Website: lowes
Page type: newsletter-management
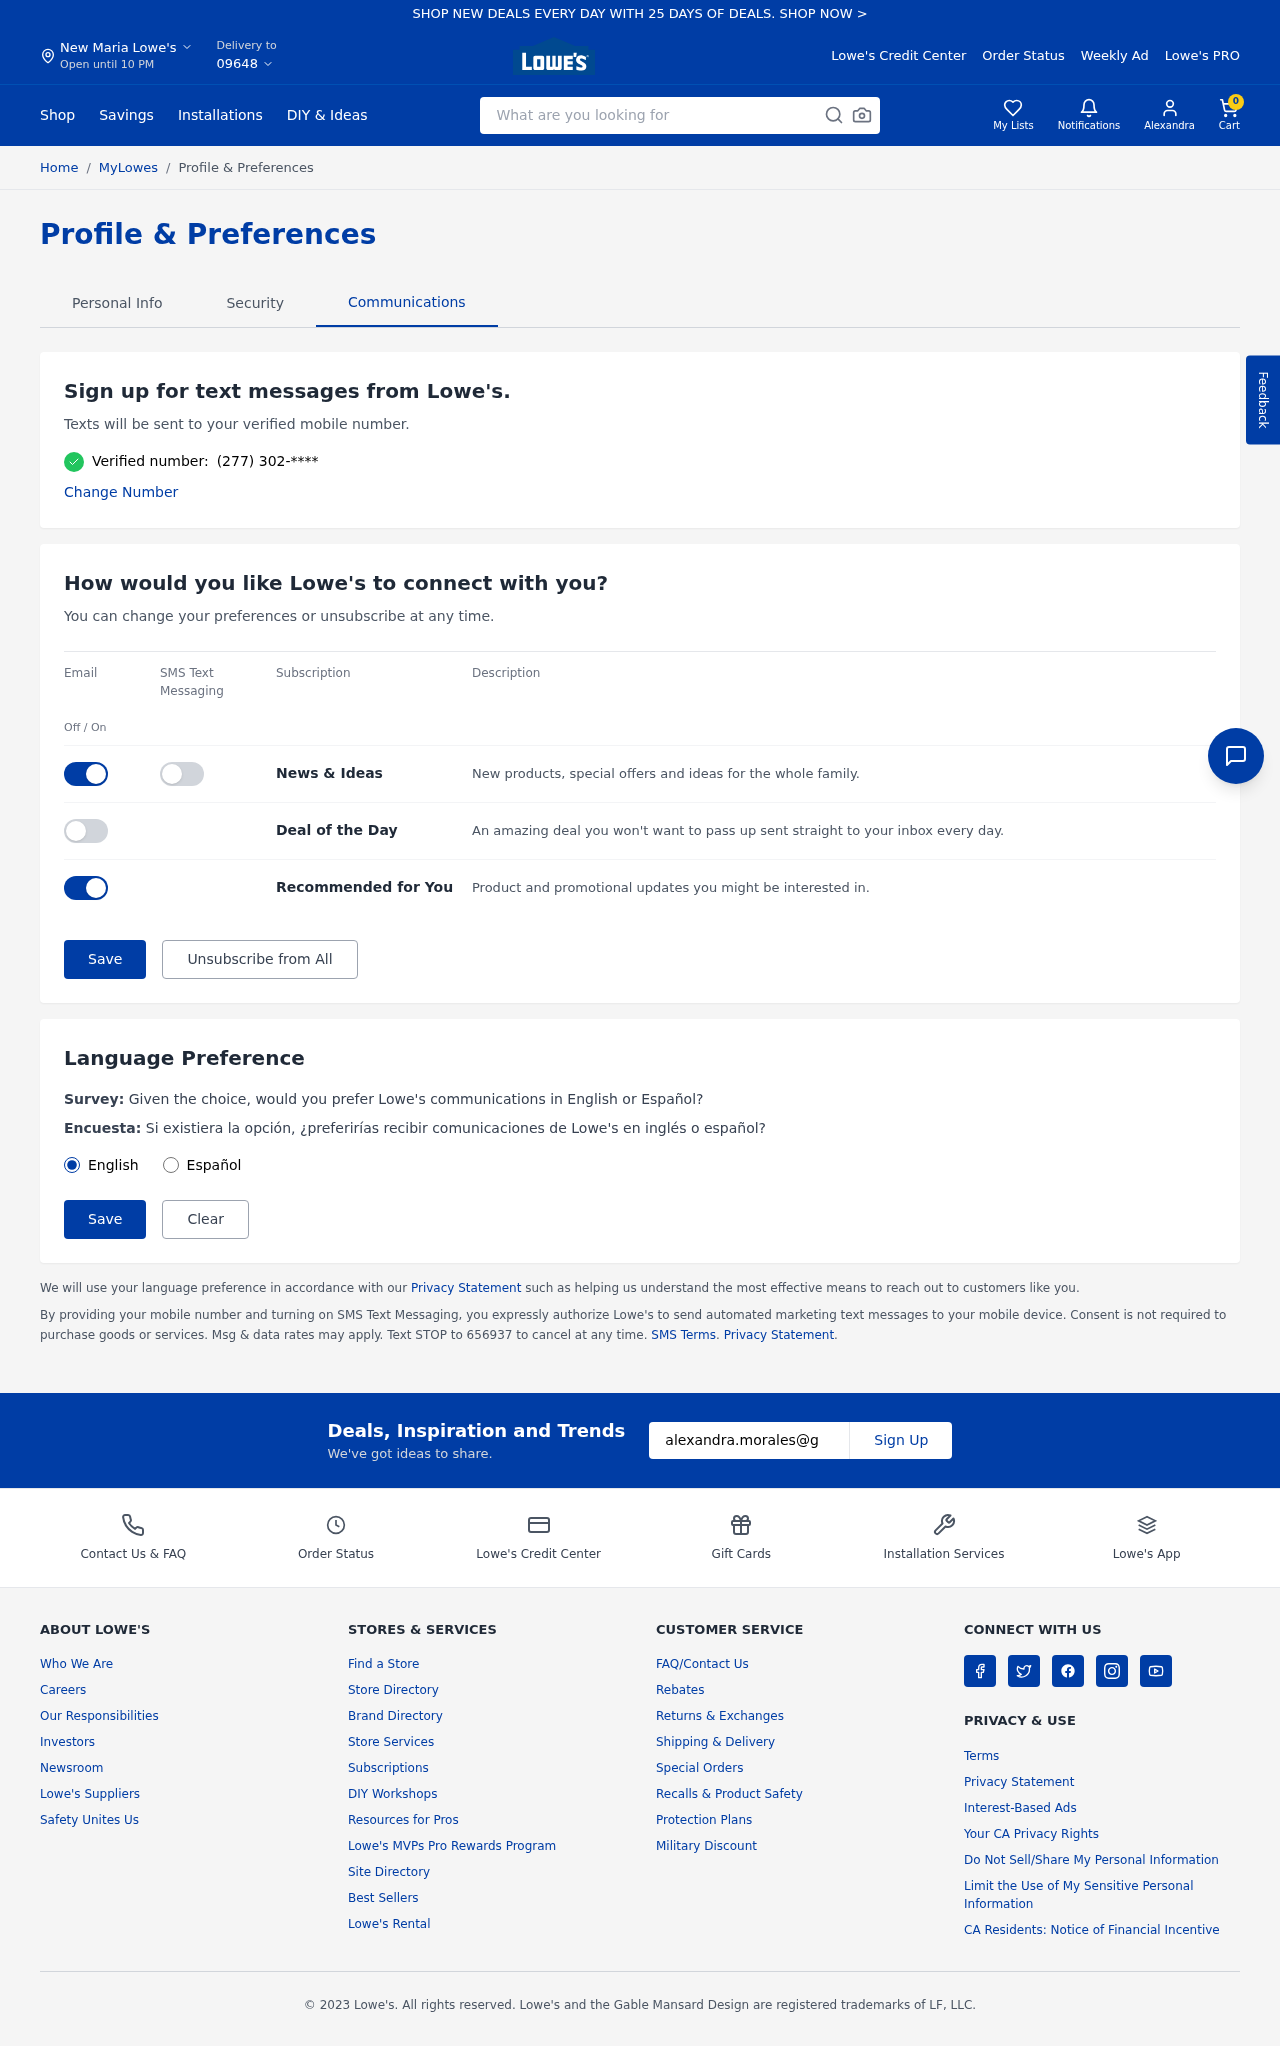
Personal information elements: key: PII_CITY
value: New Maria
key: PII_EMAIL
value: alexandra.morales@gmail.com
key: PII_FIRSTNAME
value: Alexandra
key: PII_POSTCODE
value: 09648
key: PII_PHONE
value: (277) 302
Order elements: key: ORDER_NUM_ITEMS
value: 0
Search elements: key: HEADER_SEARCH
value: What are you looking for